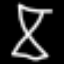
Label: hourglass